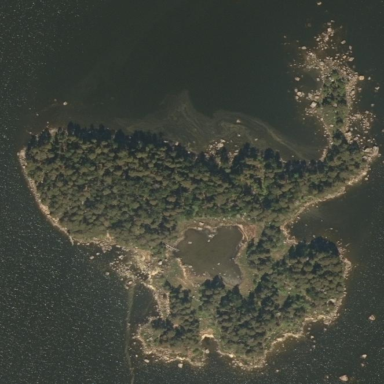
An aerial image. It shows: Islet along the natural coastline.